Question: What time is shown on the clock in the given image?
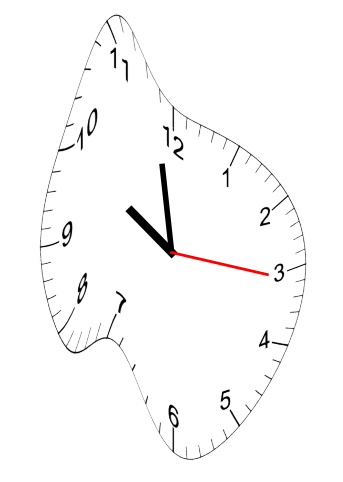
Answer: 09:58:16